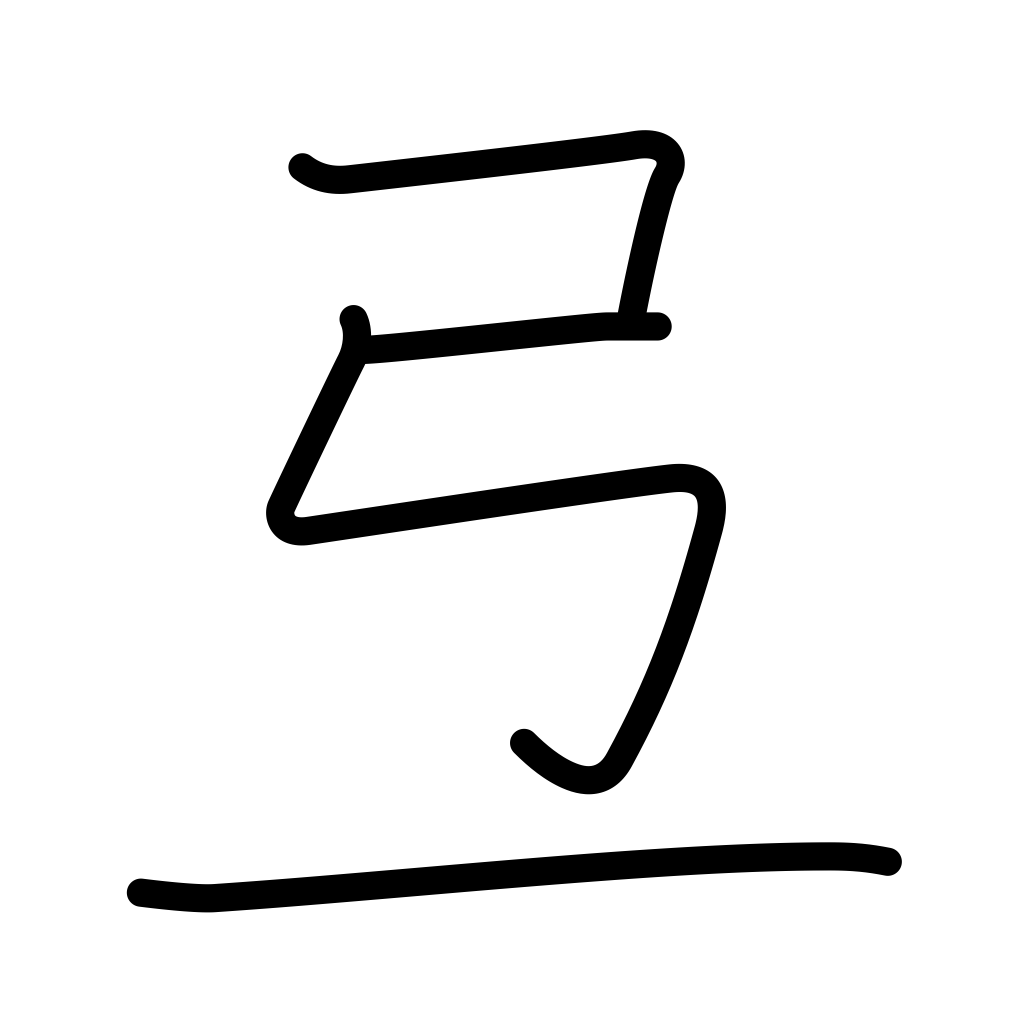
Meaning: phoneme only